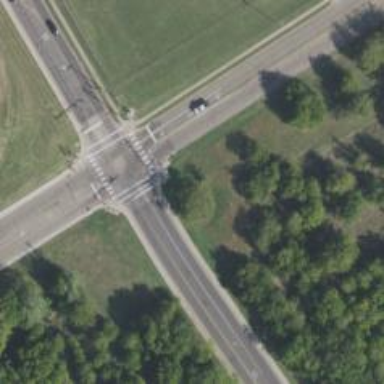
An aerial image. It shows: Uncontrolled crossing on footway with marked lines.